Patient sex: M
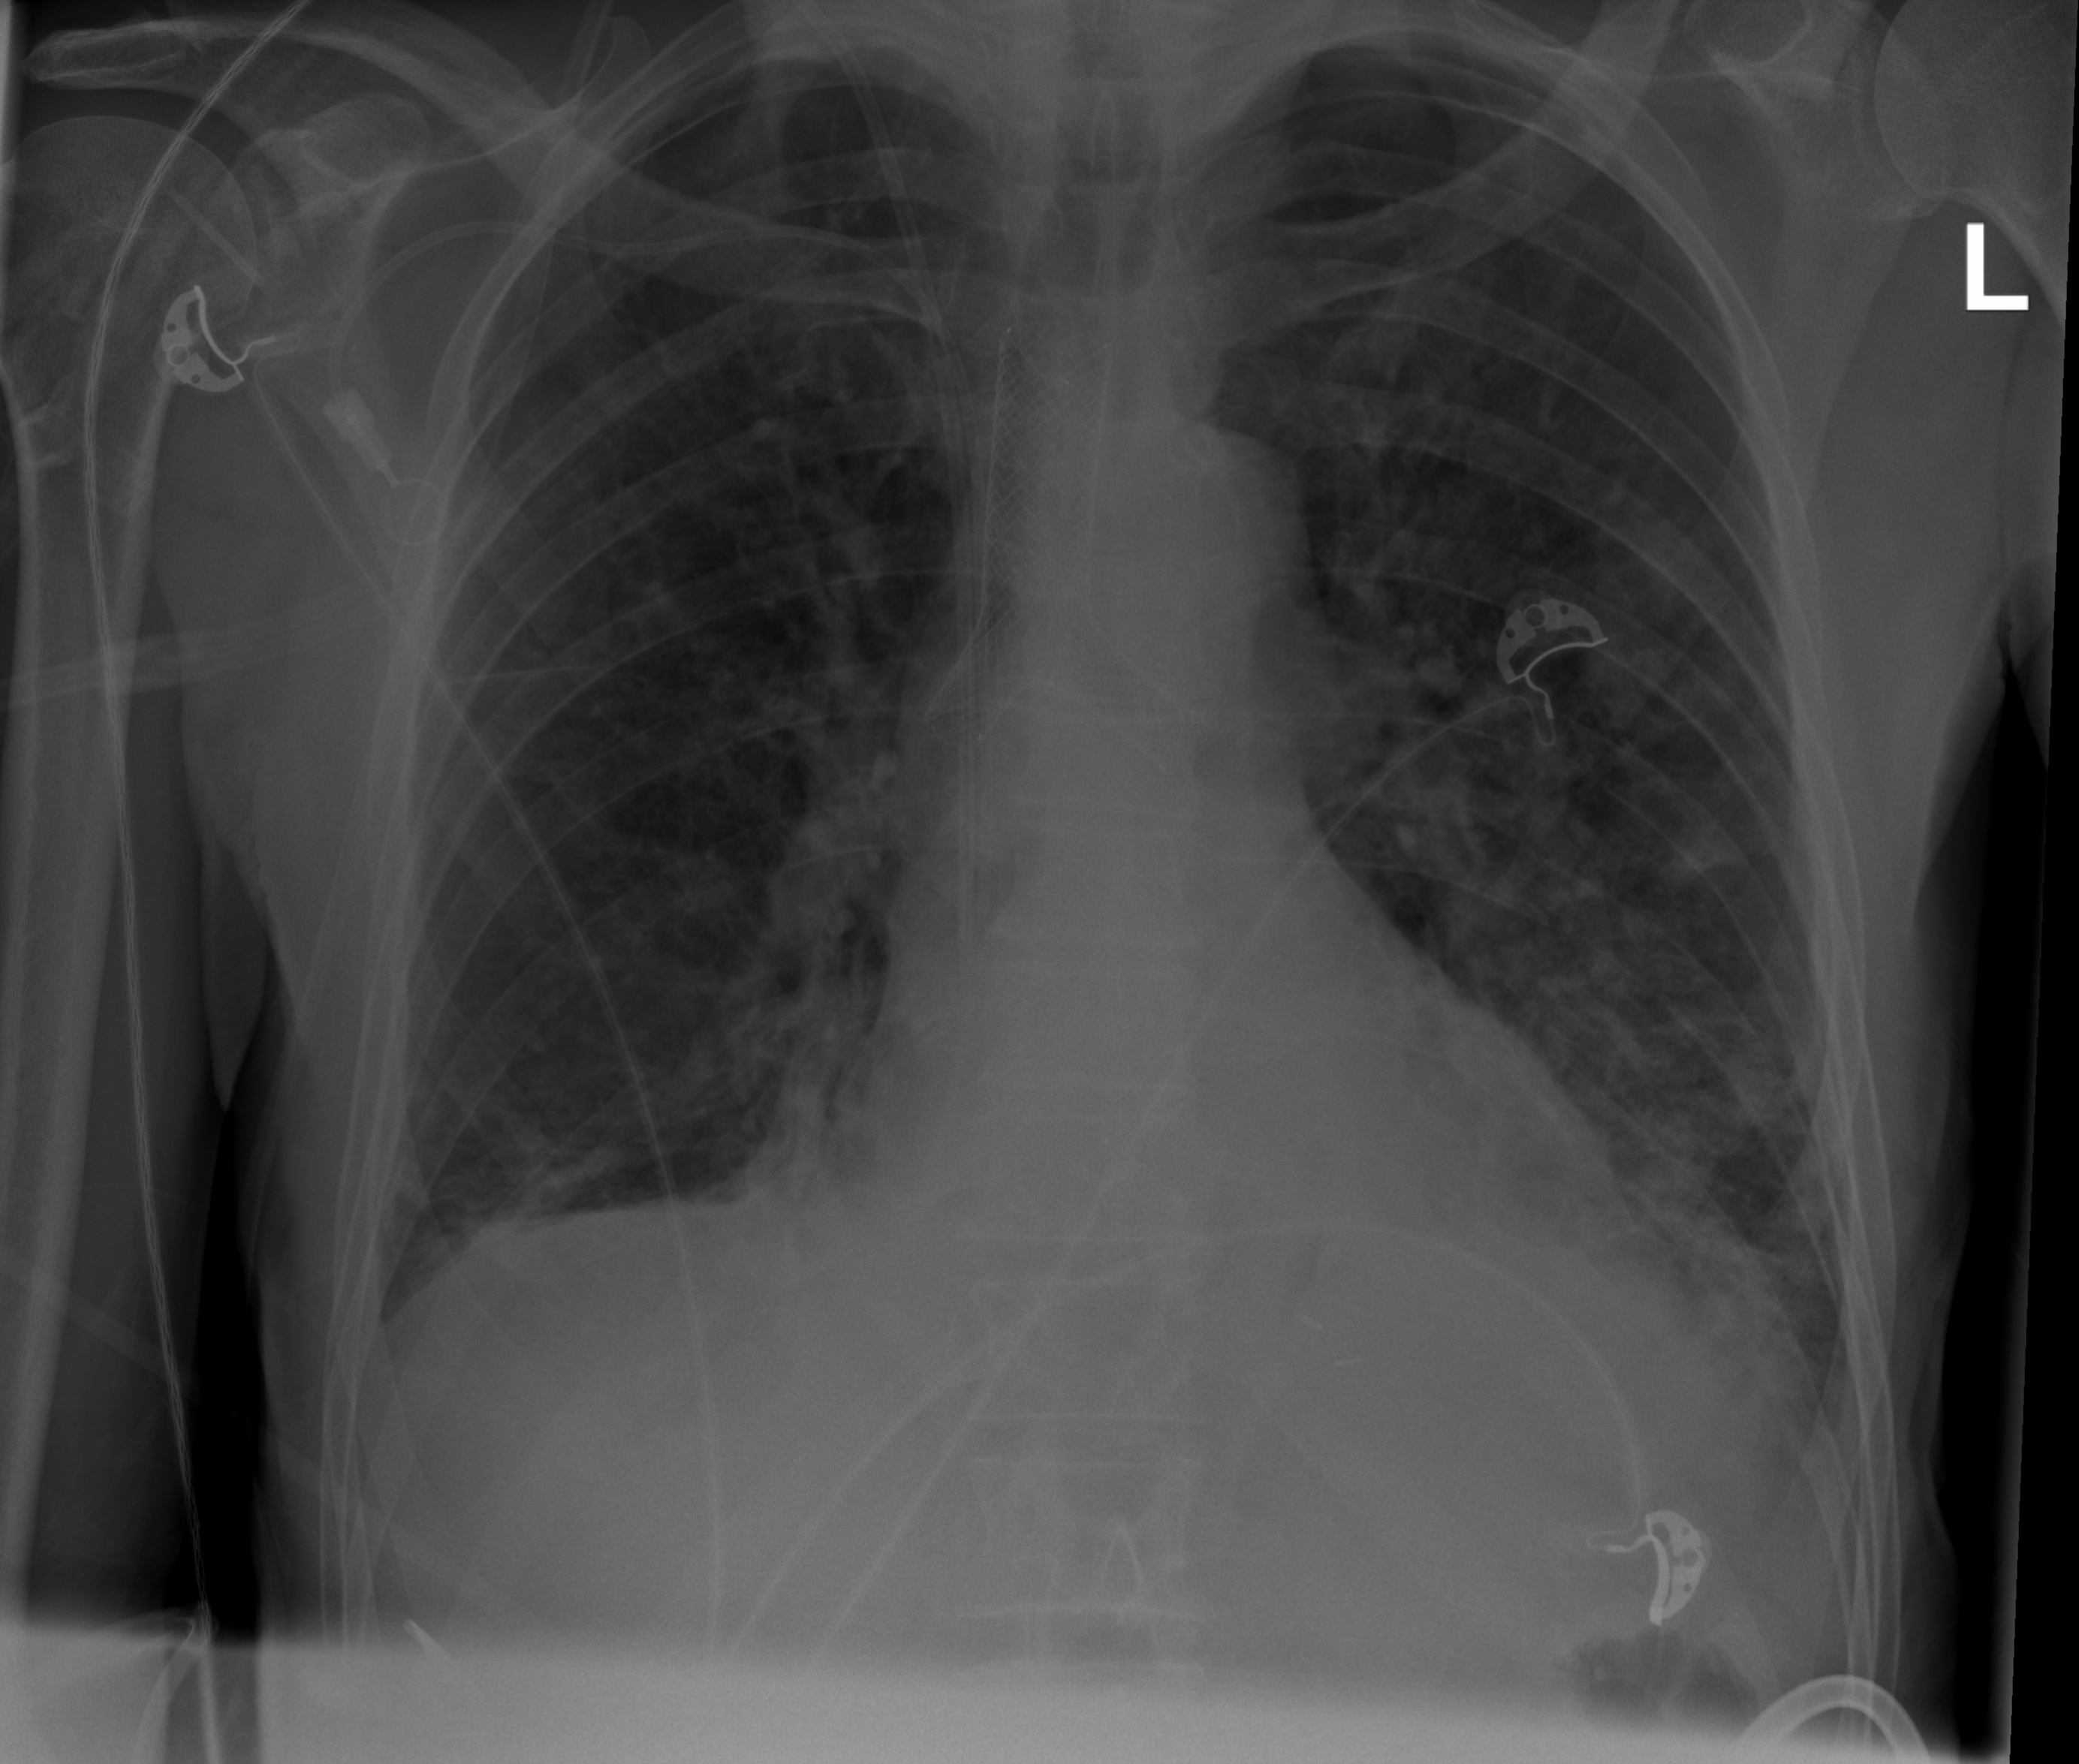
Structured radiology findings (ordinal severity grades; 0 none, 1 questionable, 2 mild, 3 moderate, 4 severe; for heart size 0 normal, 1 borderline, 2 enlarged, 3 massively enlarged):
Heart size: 1
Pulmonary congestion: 0
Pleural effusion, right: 2
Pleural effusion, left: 2
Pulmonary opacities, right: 2
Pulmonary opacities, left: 3
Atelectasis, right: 2
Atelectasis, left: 2